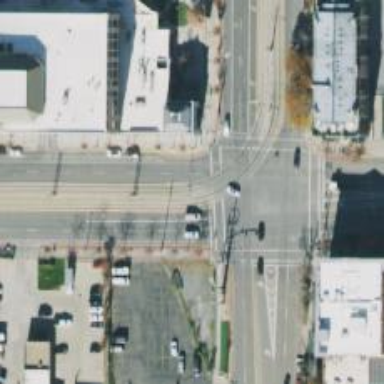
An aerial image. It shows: Crossing with marked lines on the road.